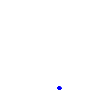
Particle: kaon